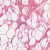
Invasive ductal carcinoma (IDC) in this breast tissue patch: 0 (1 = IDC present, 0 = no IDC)